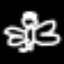
Label: angel